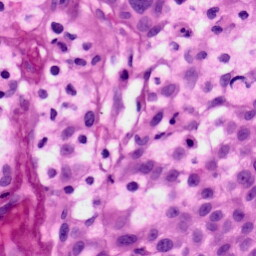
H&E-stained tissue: Skin